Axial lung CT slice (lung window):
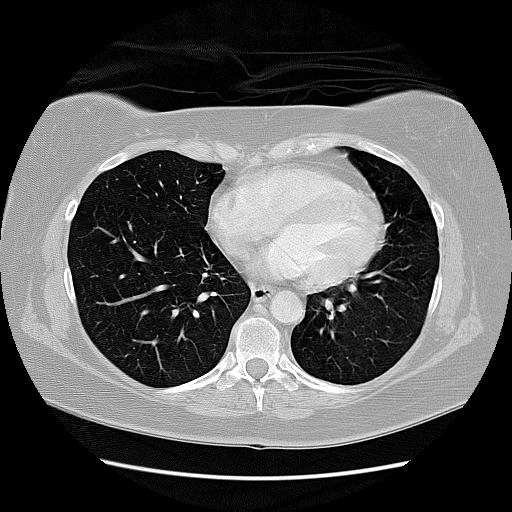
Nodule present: no